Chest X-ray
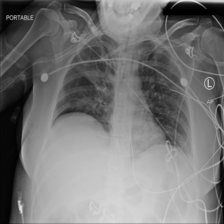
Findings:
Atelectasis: positive
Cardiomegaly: negative
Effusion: negative
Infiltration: positive
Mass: negative
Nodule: negative
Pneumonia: negative
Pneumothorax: negative
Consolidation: negative
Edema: negative
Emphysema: negative
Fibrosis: negative
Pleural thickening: negative
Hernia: negative